Question: I am currently coding a bootstrap website, I am about to finish. but I have one part that I can't accomplish, and its the Side bar,
I have made a bootstrap 3 spy + affix side bar for example:
<URL>
Imagine that the Side scrollspy menu has another menu after it, that will move when you scroll with you.
I am trying to do something like this:
I am always failing to do that since everytime I create the 2nd menu the menu itself doesn't scroll and the page gets broken..
if any of you guys can help me do that, I will love you for ever. I am trying to do it for the past 30 minutes and I cant think of a way to do it.
Thanks,
Aviv.
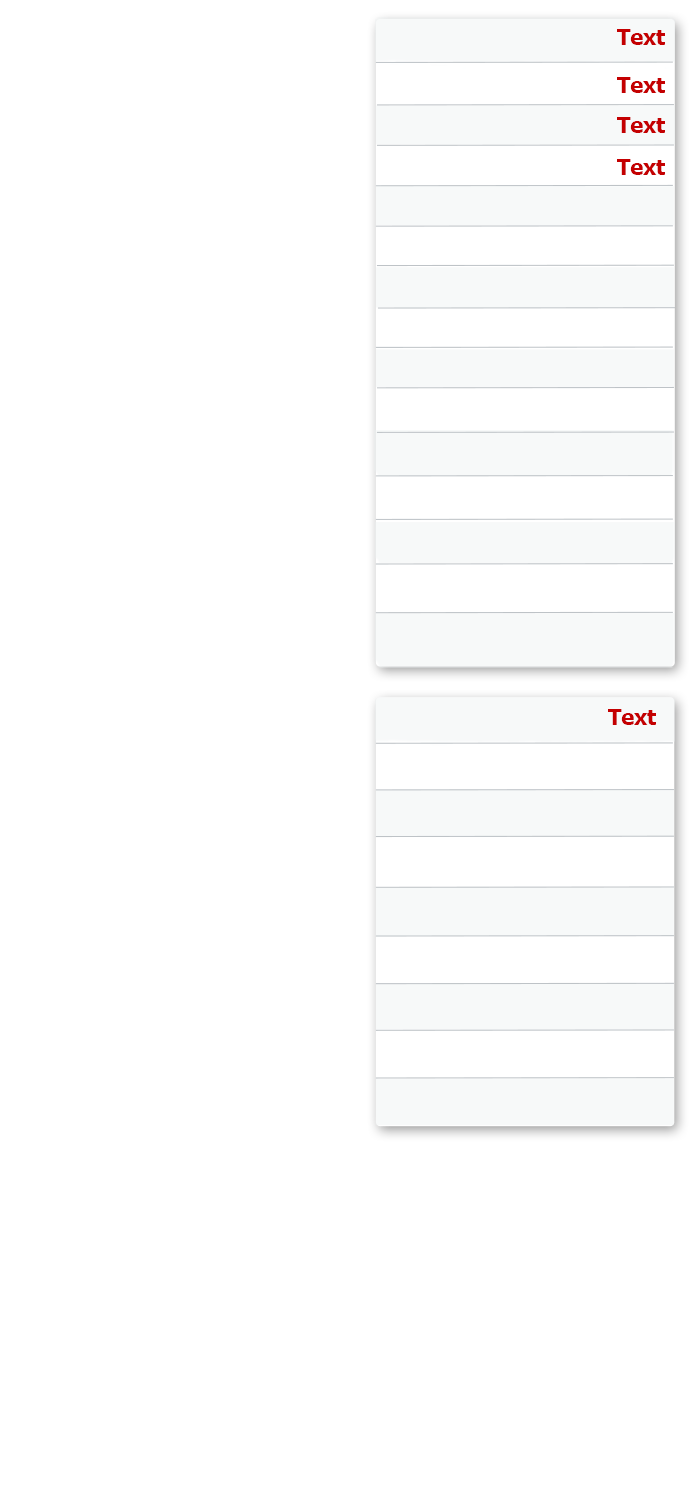
Answer: I have found a fix for it, simply opening up a ul inside a ul
example:
'''
<ul class="nav affix">
<li>Something</li>
<li>Something</lI>
<ul class="nav affix-top">
<li>Something 2</li>
<li>Something 2</li>
</ul>
</ul>
'''